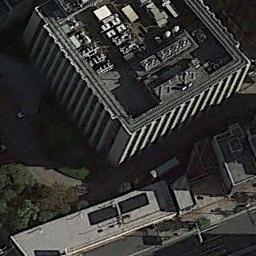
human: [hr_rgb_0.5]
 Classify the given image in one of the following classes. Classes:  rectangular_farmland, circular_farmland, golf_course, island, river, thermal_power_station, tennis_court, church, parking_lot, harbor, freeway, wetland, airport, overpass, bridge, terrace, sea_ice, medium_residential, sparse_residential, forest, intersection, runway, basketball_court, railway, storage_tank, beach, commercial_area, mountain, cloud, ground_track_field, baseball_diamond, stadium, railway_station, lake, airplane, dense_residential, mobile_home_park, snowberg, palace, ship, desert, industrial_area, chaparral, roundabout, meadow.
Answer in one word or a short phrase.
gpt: commercial_area